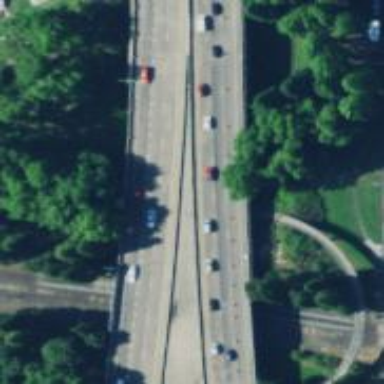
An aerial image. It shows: Viaduct bridge on motorway.